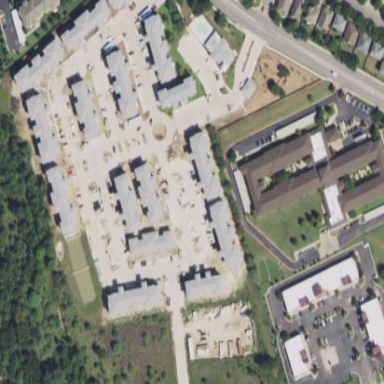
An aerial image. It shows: Nursing home building.